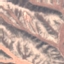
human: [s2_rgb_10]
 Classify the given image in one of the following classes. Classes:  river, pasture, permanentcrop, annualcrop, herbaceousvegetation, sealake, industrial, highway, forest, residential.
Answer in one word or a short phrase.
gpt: HerbaceousVegetation